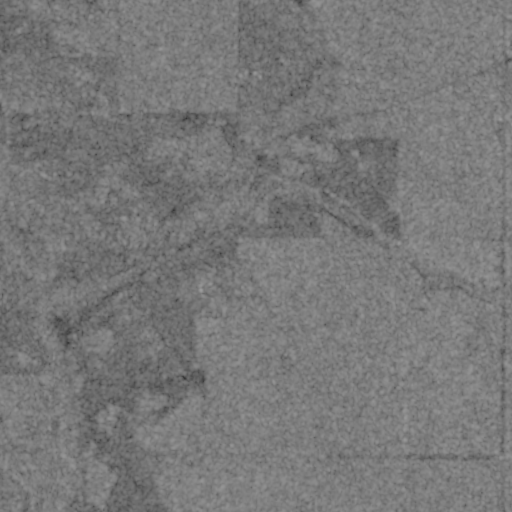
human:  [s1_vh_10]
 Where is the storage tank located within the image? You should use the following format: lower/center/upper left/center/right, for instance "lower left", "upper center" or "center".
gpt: The storage tank is located in the upper right of the image.
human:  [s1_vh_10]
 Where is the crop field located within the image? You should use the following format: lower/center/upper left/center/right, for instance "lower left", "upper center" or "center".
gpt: There is no crop field in the image.

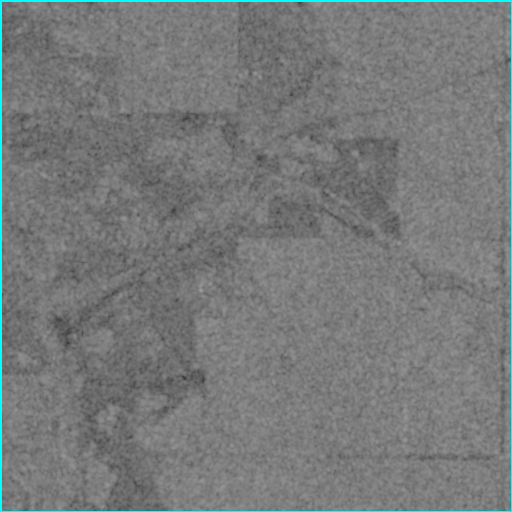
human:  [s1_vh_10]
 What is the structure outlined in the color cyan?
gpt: The structure outlined in cyan is a crop field.
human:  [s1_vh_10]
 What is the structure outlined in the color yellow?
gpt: There is no yellow outline.